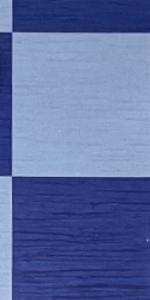
Label: Empty